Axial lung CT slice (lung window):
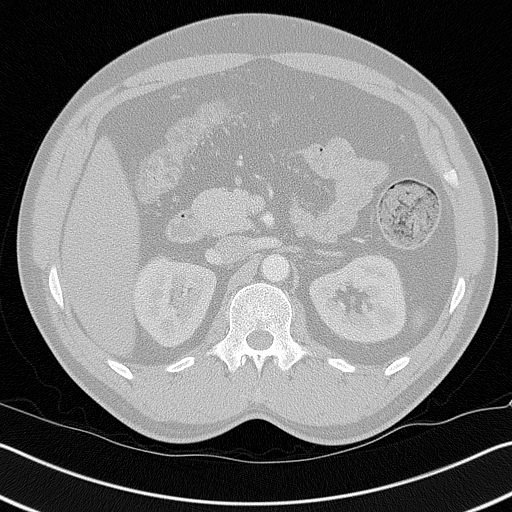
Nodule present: no